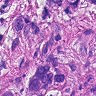
Metastatic tissue present: yes